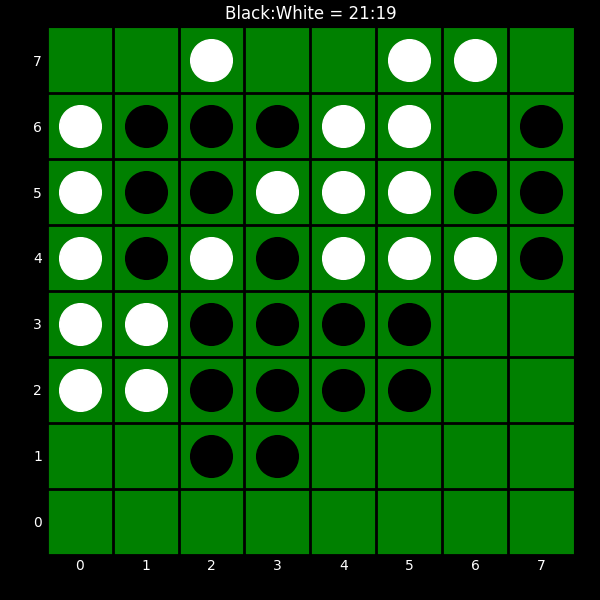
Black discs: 21
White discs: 19